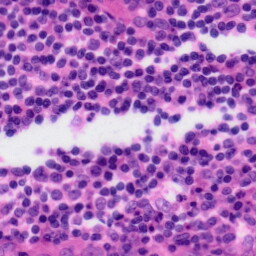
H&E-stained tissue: Tonsil